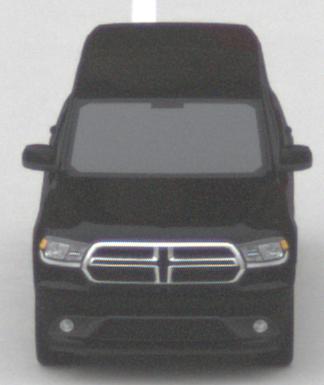
Make: Dodge
Model: Durango
Detailed model: Gen. 3
Model produced from: 2010
Doors: 5
Color: black
Road condition: dry road
Daytime: midday
Contrast: low contrast